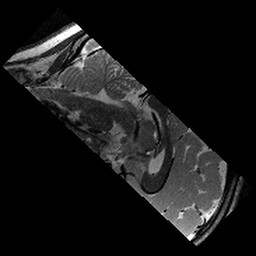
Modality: T2w
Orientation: sagittal
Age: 9
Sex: female
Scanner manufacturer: siemens
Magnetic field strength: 3 T
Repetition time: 9.23 s
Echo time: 0.067 s